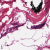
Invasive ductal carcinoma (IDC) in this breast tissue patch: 0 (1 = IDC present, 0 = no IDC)